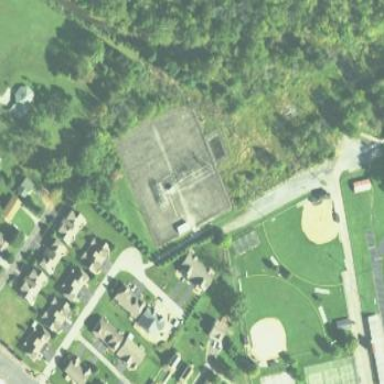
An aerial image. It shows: Power substation.